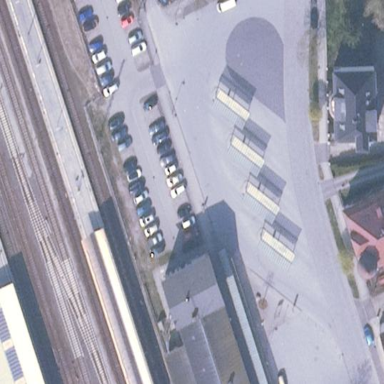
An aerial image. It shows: Platform for public transport at railway station.